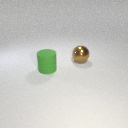
large green rubber cylinder in front of large brown metal sphere